Question: I use Mule 3.5.0
I have a mule configuration where I accept HTTP requests, I add a SOAP header to them and I forward them to an external service and the result of that service call is returned:

Since I want to see what happens I write the generated request and response messages to folders. (Requests and Responses components).
For testing purposes I created a test method using the MuleClient functionality:
'''
@Test
public void testOnlineServiceFlow() throws Exception
{
MuleClient client = new MuleClient(muleContext);
MuleMessage result = client.send("http://localhost:1234/in", "<acc:AccountDetailsRequest xmlns:acc="http://com/blog/samples/webservices/accountservice"><acc:accountNumber>12345</acc:accountNumber></acc:AccountDetailsRequest>", null);
System.out.println(result.getPayloadAsString());
}
'''
Everything works fine and after executing my test my response message is written to the folder location by the Responses component:
'''
<SOAP-ENV:Envelope xmlns:SOAP-ENV="http://schemas.xmlsoap.org/soap/envelope/">
<SOAP-ENV:Header/>
<SOAP-ENV:Body>
<ns3:AccountDetailsResponse xmlns:ns2="http://webservices.samples.blog.com" xmlns:ns3="http://com/blog/samples/webservices/accountservice">
<ns3:AccountDetails>
<ns2:AccountNumber>12345</ns2:AccountNumber>
<ns2:AccountName>Joe Bloggs</ns2:AccountName>
<ns2:AccountBalance>3400.0</ns2:AccountBalance>
<ns2:AccountStatus>Active</ns2:AccountStatus>
</ns3:AccountDetails>
</ns3:AccountDetailsResponse>
</SOAP-ENV:Body>
</SOAP-ENV:Envelope>
'''
But then when my message returns in my client and I want to print it, I got following exception:
'''
org.mule.api.transformer.TransformerException: Could not read InputStream.
at org.mule.transformer.simple.ObjectToString.createStringFromInputStream(ObjectToString.java:83)
at org.mule.transformer.simple.ObjectToString.doTransform(ObjectToString.java:54)
at org.mule.transformer.AbstractTransformer.transform(AbstractTransformer.java:419)
at org.mule.DefaultMuleMessage.getPayload(DefaultMuleMessage.java:375)
at org.mule.DefaultMuleMessage.getPayloadAsString(DefaultMuleMessage.java:630)
at org.mule.DefaultMuleMessage.getPayloadAsString(DefaultMuleMessage.java:565)
at be.healthconnect.handicare.OnlineServiceTest.testOnlineServiceFlow(OnlineServiceTest.java:21)
at sun.reflect.NativeMethodAccessorImpl.invoke0(Native Method)
at sun.reflect.NativeMethodAccessorImpl.invoke(Unknown Source)
at sun.reflect.DelegatingMethodAccessorImpl.invoke(Unknown Source)
at java.lang.reflect.Method.invoke(Unknown Source)
at org.junit.runners.model.FrameworkMethod$1.runReflectiveCall(FrameworkMethod.java:44)
at org.junit.internal.runners.model.ReflectiveCallable.run(ReflectiveCallable.java:15)
at org.junit.runners.model.FrameworkMethod.invokeExplosively(FrameworkMethod.java:41)
at org.junit.internal.runners.statements.InvokeMethod.evaluate(InvokeMethod.java:20)
at org.junit.internal.runners.statements.RunBefores.evaluate(RunBefores.java:28)
at org.junit.internal.runners.statements.RunAfters.evaluate(RunAfters.java:31)
at org.junit.rules.TestWatcher$1.evaluate(TestWatcher.java:46)
at org.junit.internal.runners.statements.FailOnTimeout$1.run(FailOnTimeout.java:28)
Caused by: java.io.IOException: Bad chunk size: HTTP/1.1 500 Internal Server Error
at org.apache.commons.httpclient.ChunkedInputStream.getChunkSizeFromInputStream(ChunkedInputStream.java:306)
at org.apache.commons.httpclient.ChunkedInputStream.nextChunk(ChunkedInputStream.java:221)
at org.apache.commons.httpclient.ChunkedInputStream.read(ChunkedInputStream.java:176)
at java.io.FilterInputStream.read(Unknown Source)
at org.apache.commons.httpclient.AutoCloseInputStream.read(AutoCloseInputStream.java:108)
at java.io.FilterInputStream.read(Unknown Source)
at org.apache.commons.httpclient.AutoCloseInputStream.read(AutoCloseInputStream.java:127)
at org.mule.model.streaming.DelegatingInputStream.read(DelegatingInputStream.java:54)
at org.apache.commons.io.IOUtils.copyLarge(IOUtils.java:1792)
at org.apache.commons.io.IOUtils.copyLarge(IOUtils.java:1769)
at org.apache.commons.io.IOUtils.copy(IOUtils.java:1744)
at org.mule.transformer.simple.ObjectToString.createStringFromInputStream(ObjectToString.java:78)
... 18 more
'''
I don't know what the reason of this failure and how I could resolve it. Probably something is wrong in my flow configuration?
'''
<flow name="Online_Service" doc:name="Online_Service">
<http:inbound-endpoint exchange-pattern="request-response" name="clientEndpoint" address="http://localhost:1234/in" doc:name="HTTP" contentType="text/xml"/>
<component doc:name="SOAP Header Creator">
<spring-object bean="SoapHeaderCreatorBean"/>
</component>
<file:outbound-endpoint path="C:/mule/Online/OUT" responseTimeout="10000" doc:name="Requests"/>
<http:outbound-endpoint exchange-pattern="request-response" address="http://localhost:8080/spring-webservices-sample/endpoints" doc:name="HTTP" method="POST" />
<file:outbound-endpoint path="C:/mule/Online/OUT" responseTimeout="10000" doc:name="Responses"/>
</flow>
'''
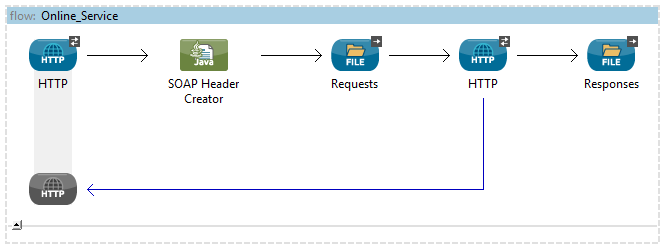
Answer: It seems that the http:outbound endpoint is giving you a stream and the file outbound endpoint is consuming this. You should put a transformer (such as object-to-string) after the http outbound endpoint so as to make sure that the stream is stored in memory and not consumed before the response is given back to the http inbound endpoint.